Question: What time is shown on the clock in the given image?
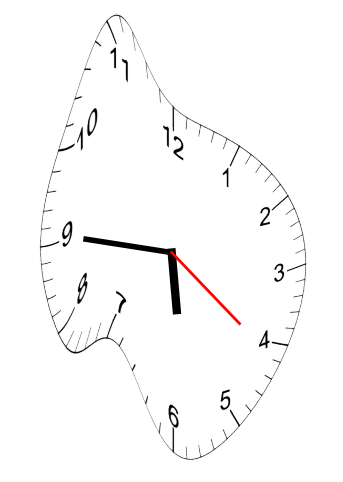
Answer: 05:45:21